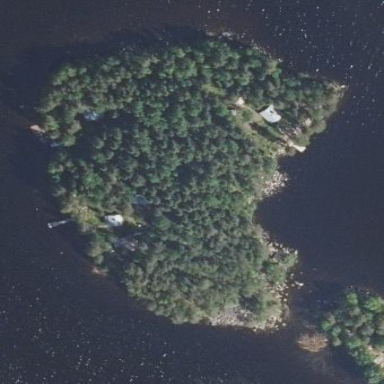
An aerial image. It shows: Island covered with woodland.